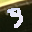
Label: 9